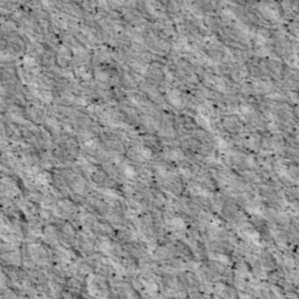
Label: non_frost